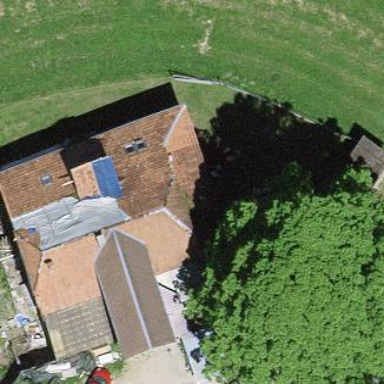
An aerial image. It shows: Farm building.